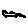
Label: car